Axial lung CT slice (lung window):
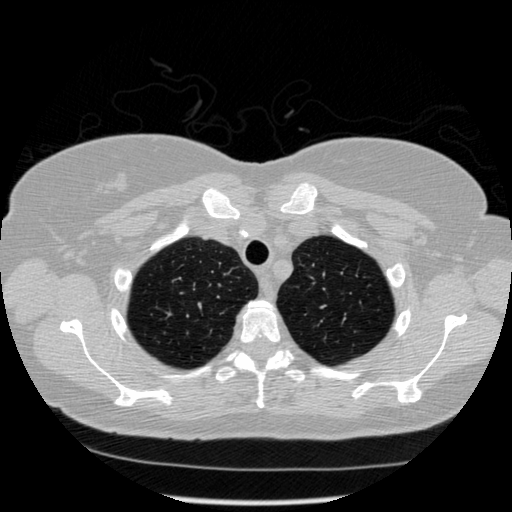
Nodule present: no